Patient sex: M
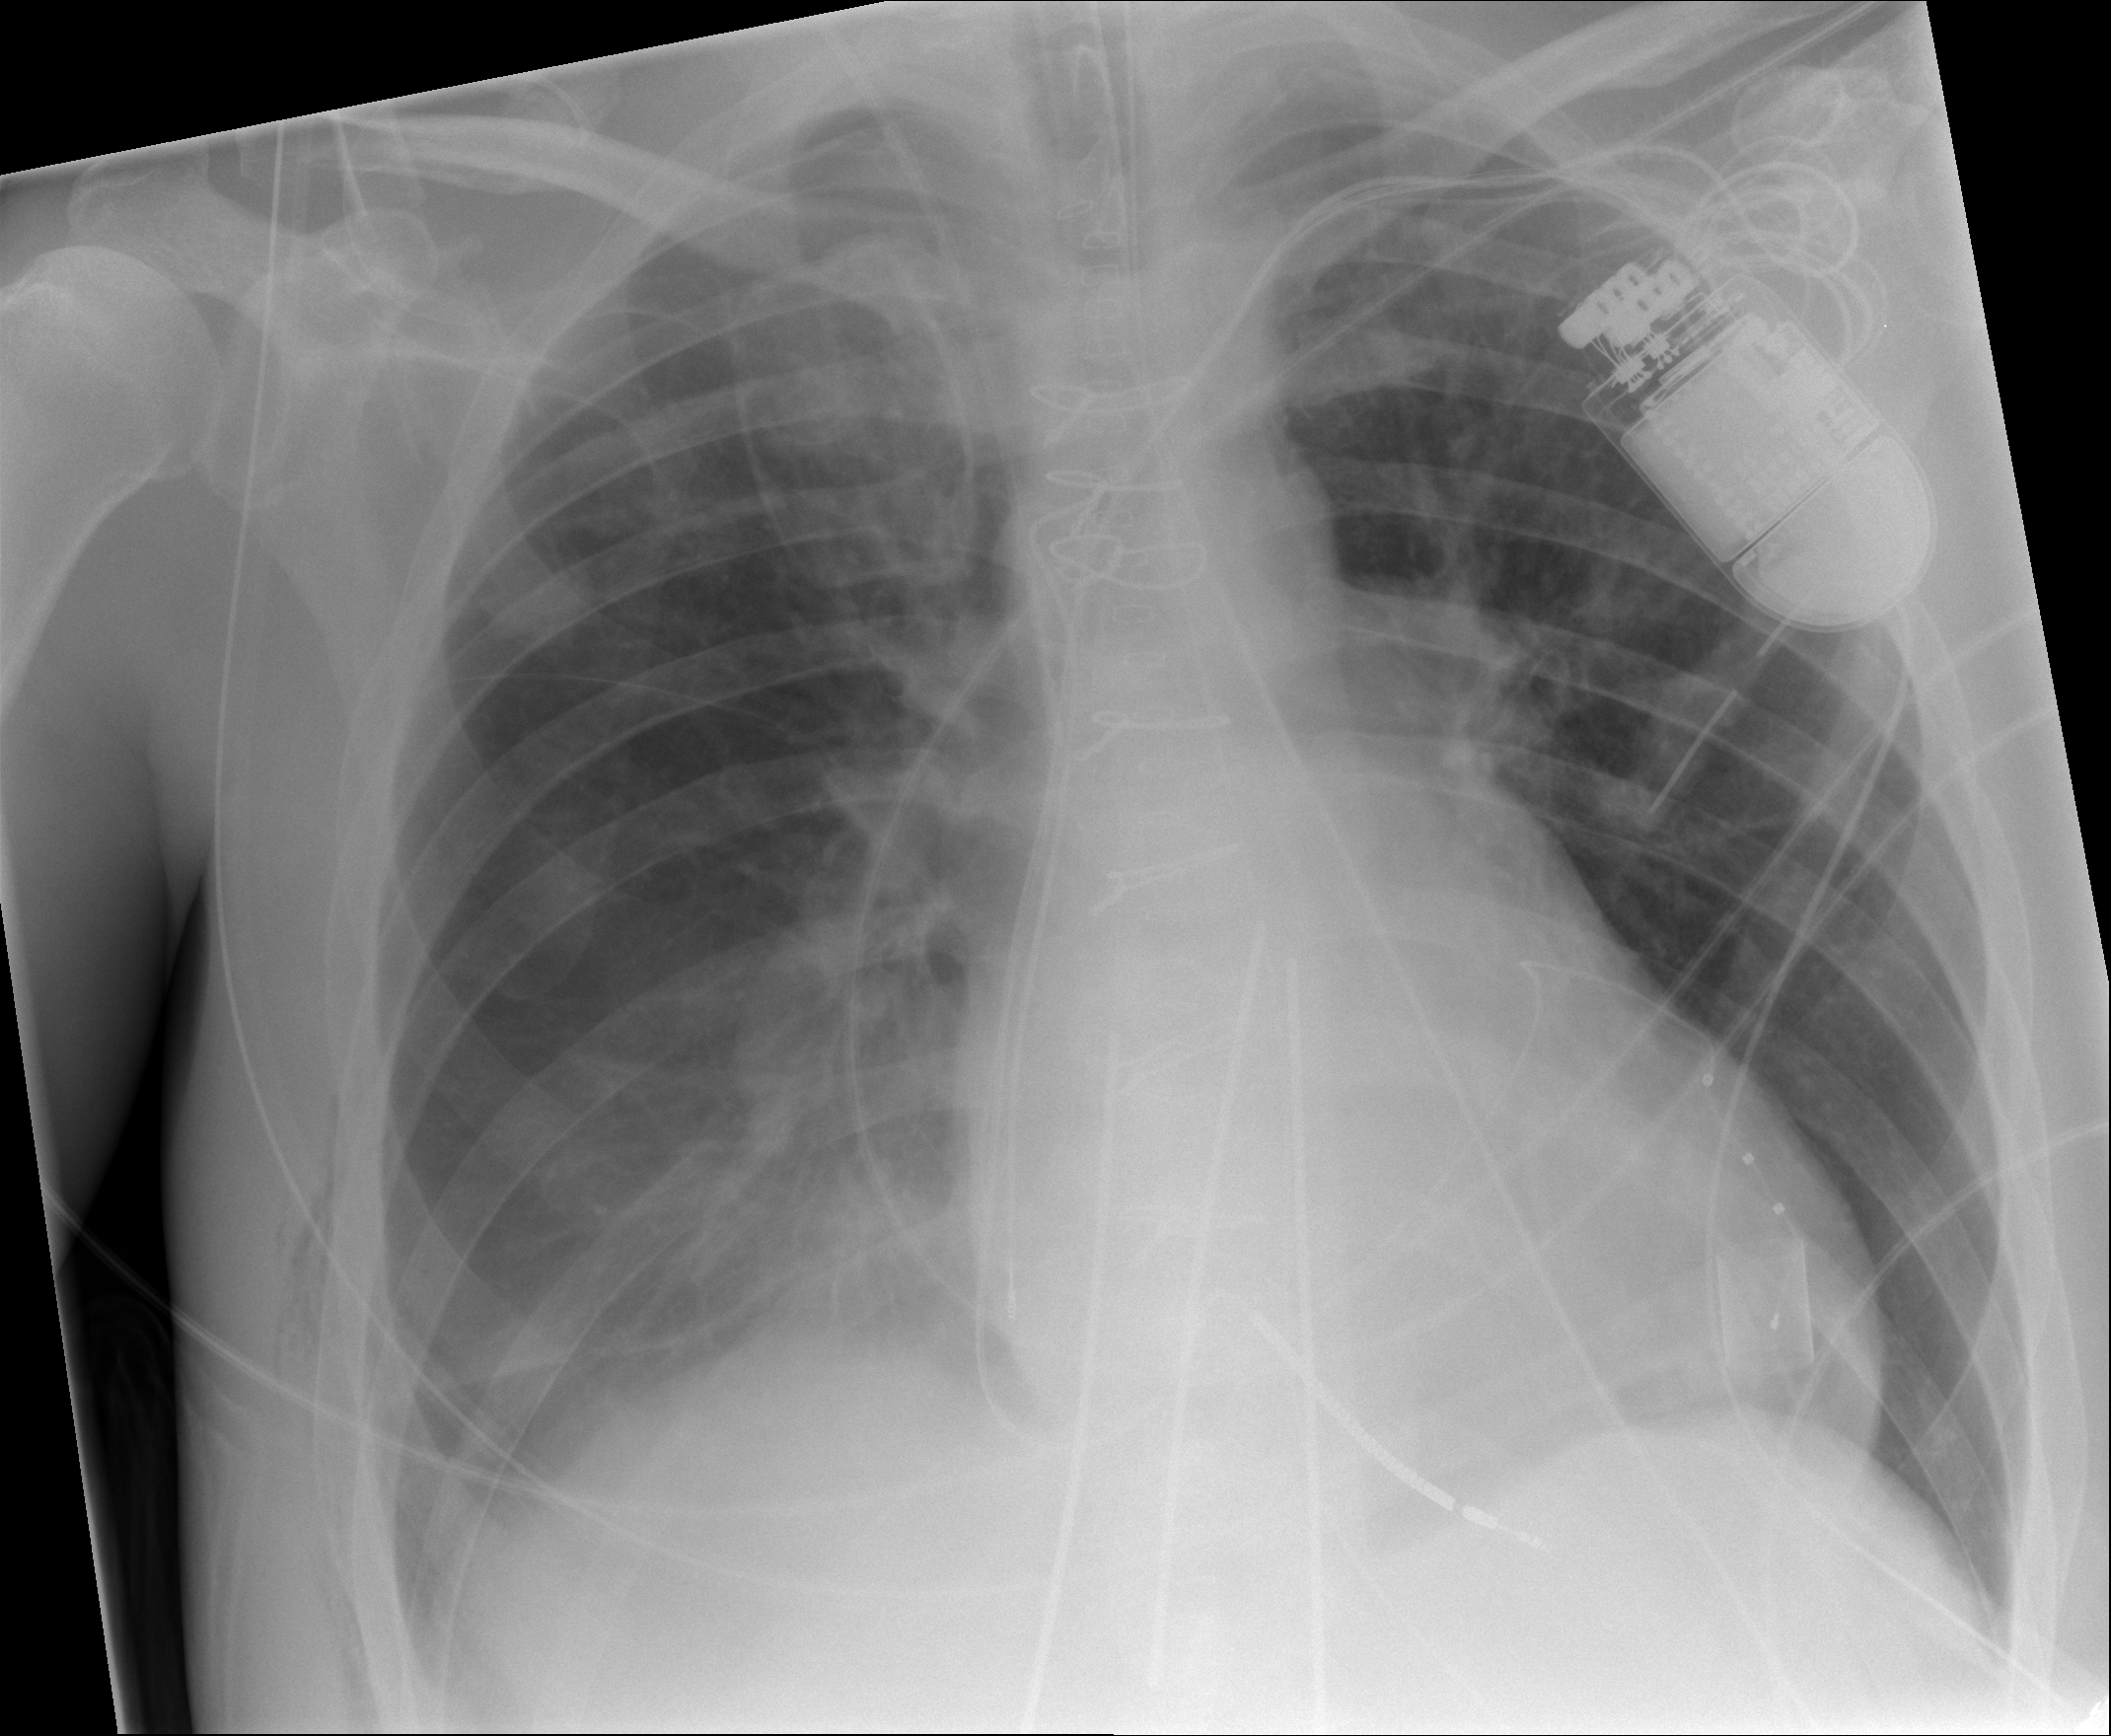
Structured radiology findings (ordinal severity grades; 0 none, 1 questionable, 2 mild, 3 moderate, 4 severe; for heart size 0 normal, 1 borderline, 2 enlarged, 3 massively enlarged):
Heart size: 2
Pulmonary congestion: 1
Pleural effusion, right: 2
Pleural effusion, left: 0
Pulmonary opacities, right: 0
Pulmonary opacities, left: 0
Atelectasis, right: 2
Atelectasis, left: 0